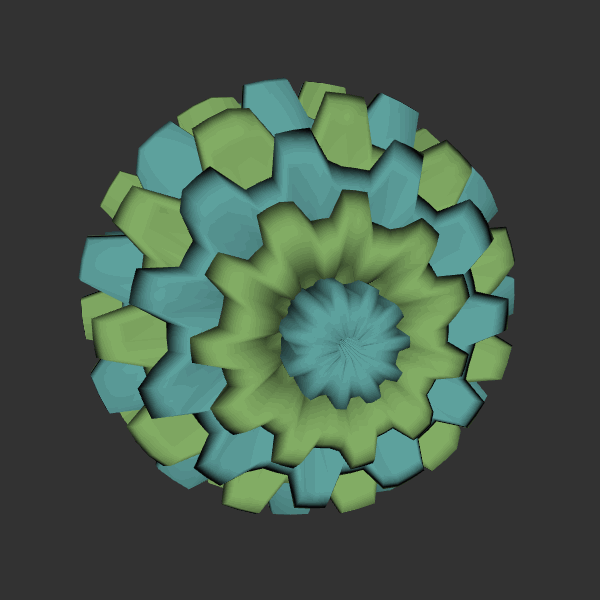
Background: dark